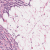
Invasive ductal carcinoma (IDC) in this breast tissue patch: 1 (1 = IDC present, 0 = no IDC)